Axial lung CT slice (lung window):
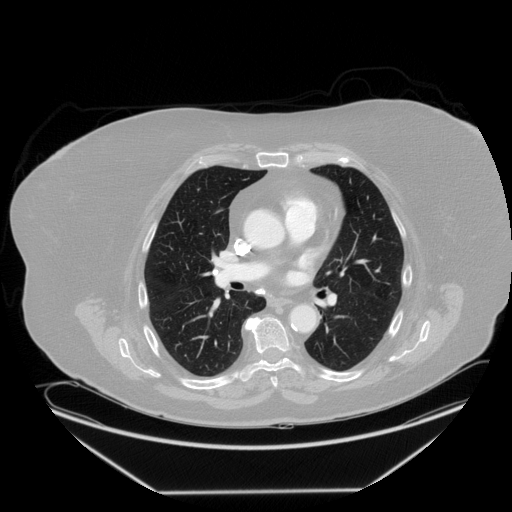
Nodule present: no